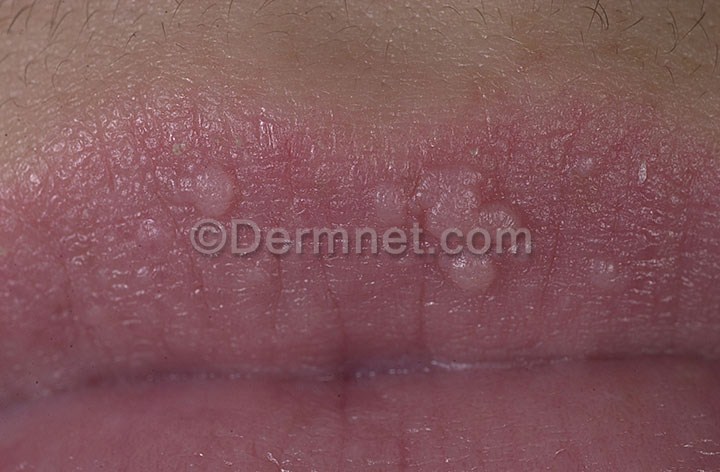
Disease: Warts Molluscum and other Viral Infections